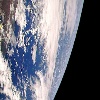
Label: cloud